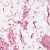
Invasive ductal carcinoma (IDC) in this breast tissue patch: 0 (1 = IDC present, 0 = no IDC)